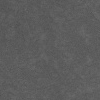
Atmospheric dust classification: dusty